Field crop: tomato
Growth stage: 1
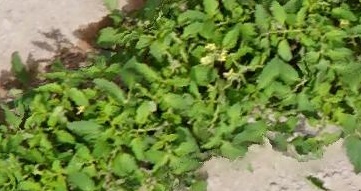
Species: tomato